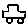
Label: car